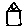
Label: house